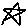
Label: star